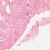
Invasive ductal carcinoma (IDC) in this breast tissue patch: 0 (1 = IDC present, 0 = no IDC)